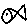
Label: fish